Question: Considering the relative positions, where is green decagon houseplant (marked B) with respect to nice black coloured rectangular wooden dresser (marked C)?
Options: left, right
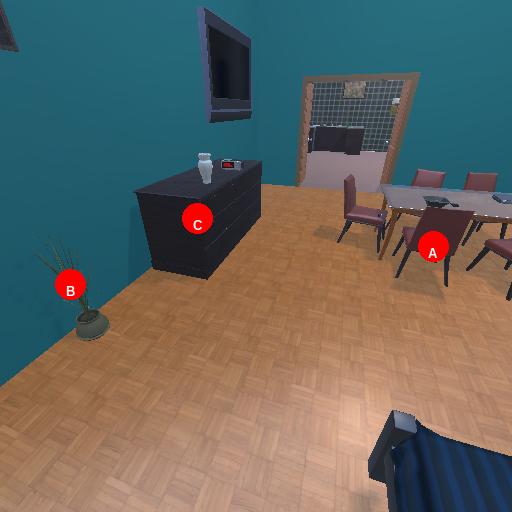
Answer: left